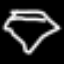
Label: diamond